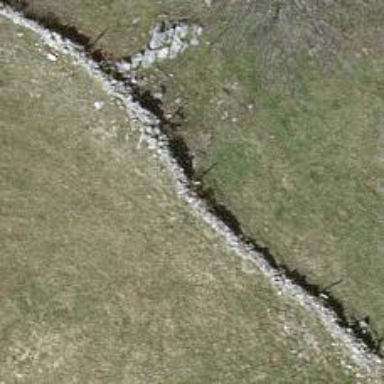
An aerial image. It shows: Wall barrier.